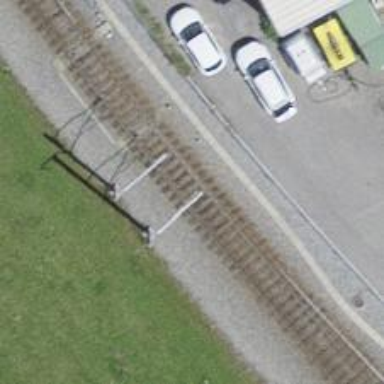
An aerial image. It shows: Railway switch.